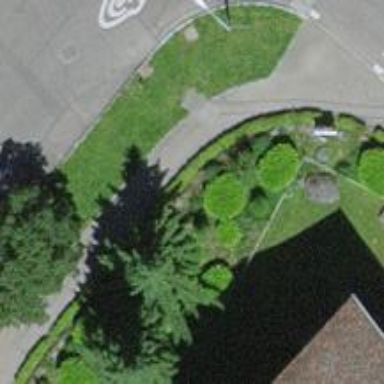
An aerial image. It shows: Sidewalk.